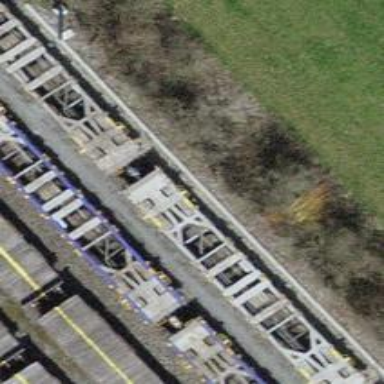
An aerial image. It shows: Railway yard with one track in service.